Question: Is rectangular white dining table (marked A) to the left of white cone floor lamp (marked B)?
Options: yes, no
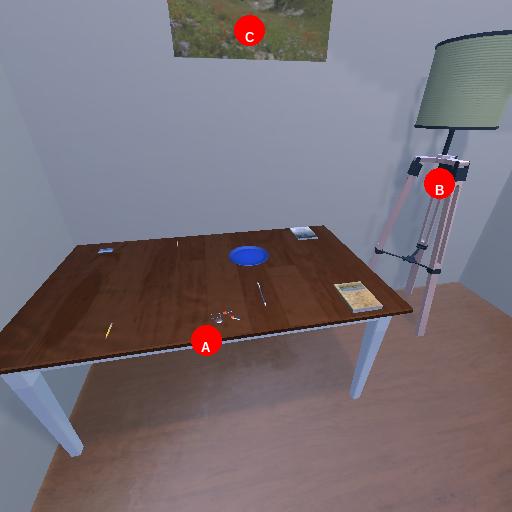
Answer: yes